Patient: sex M, age 75
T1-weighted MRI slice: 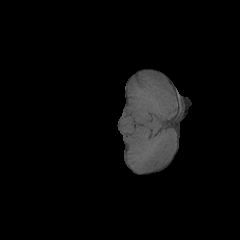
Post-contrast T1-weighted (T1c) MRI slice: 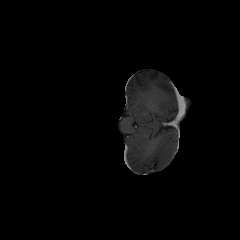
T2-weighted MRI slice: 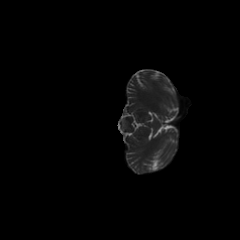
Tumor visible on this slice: no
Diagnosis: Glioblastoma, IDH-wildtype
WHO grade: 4